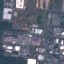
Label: Industrial